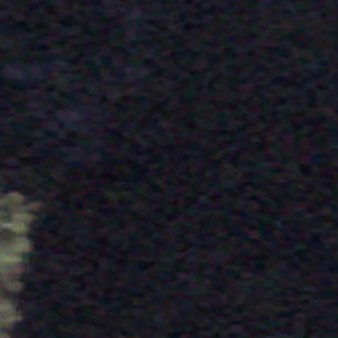
Label: other